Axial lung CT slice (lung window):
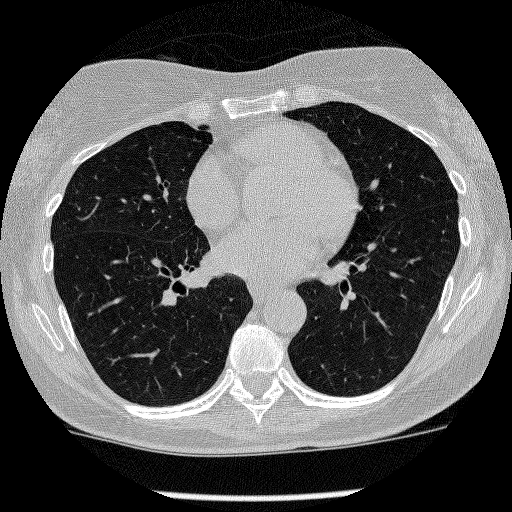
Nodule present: no